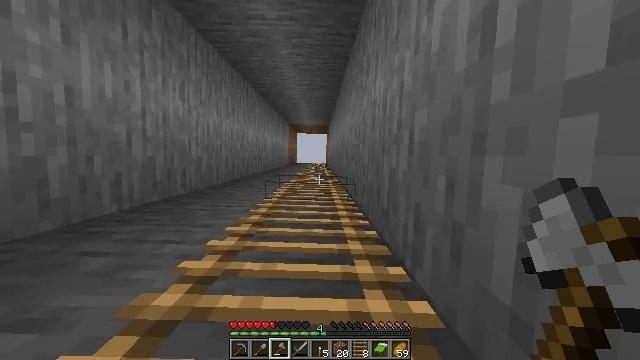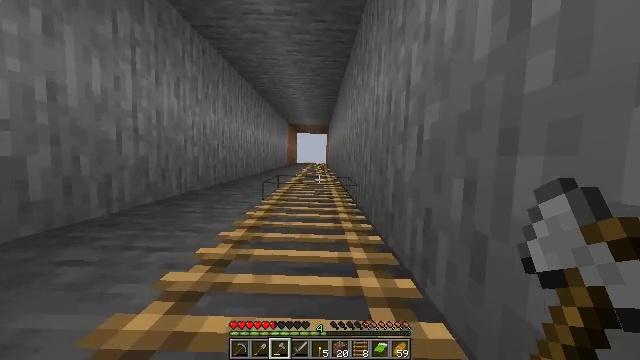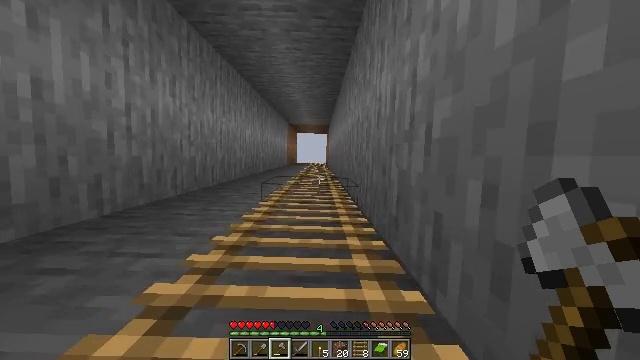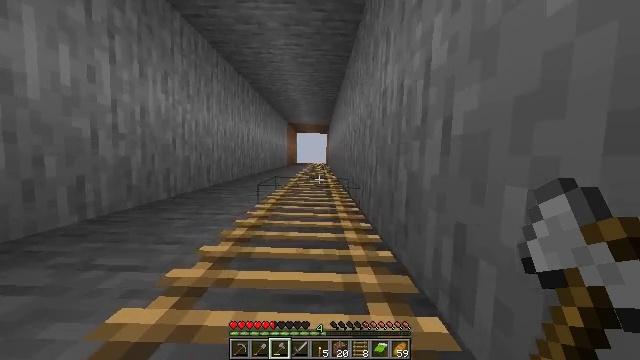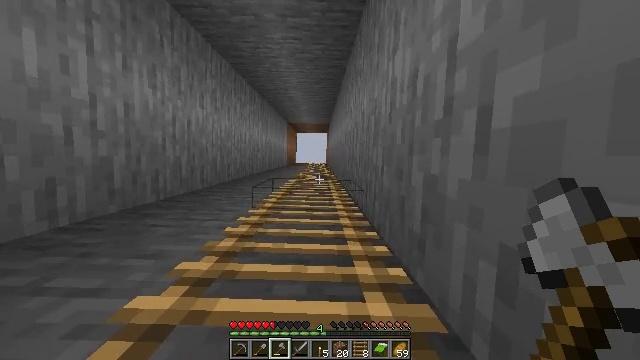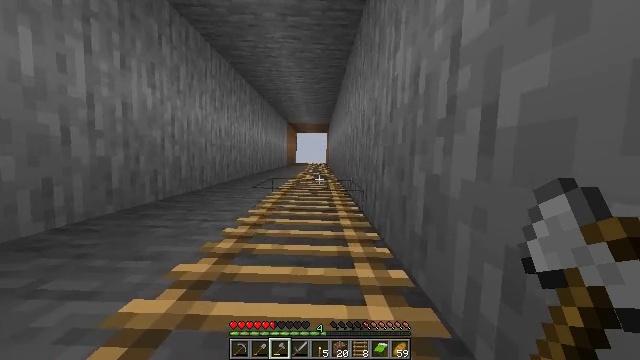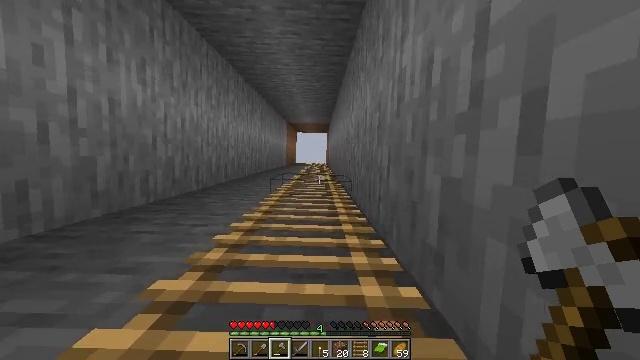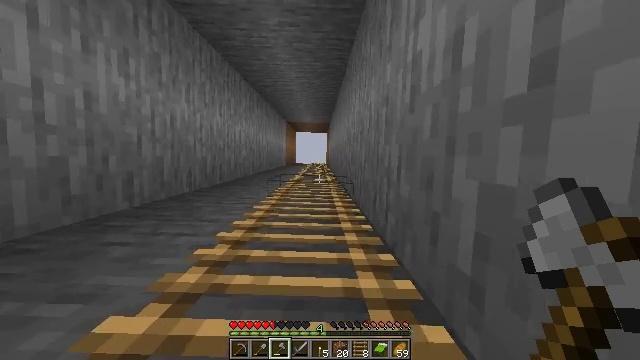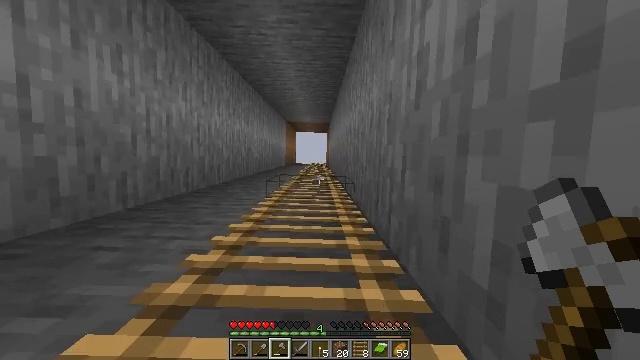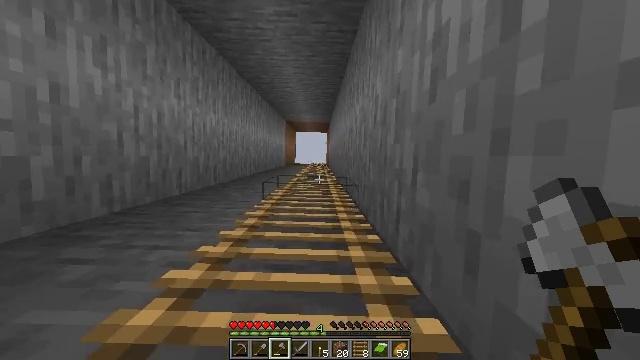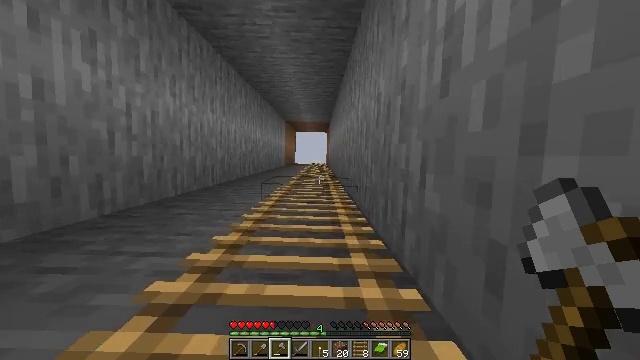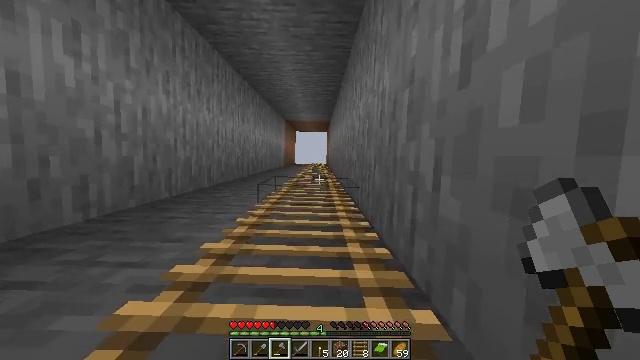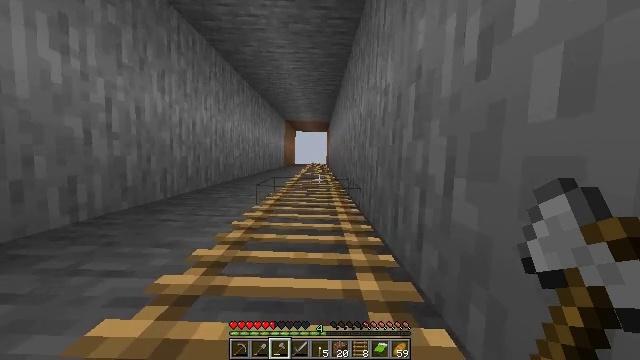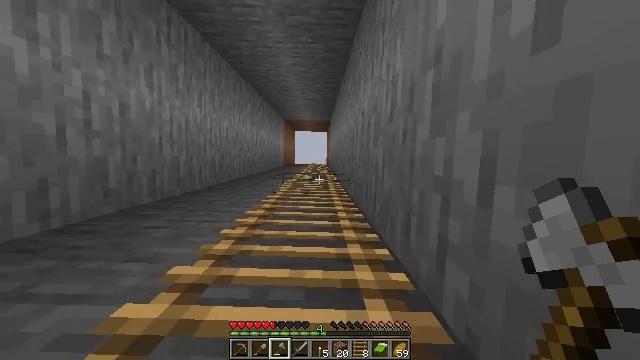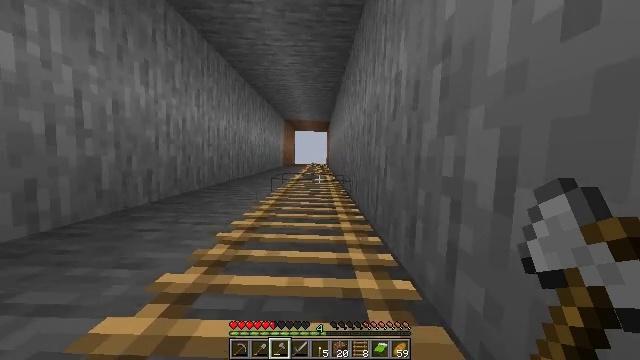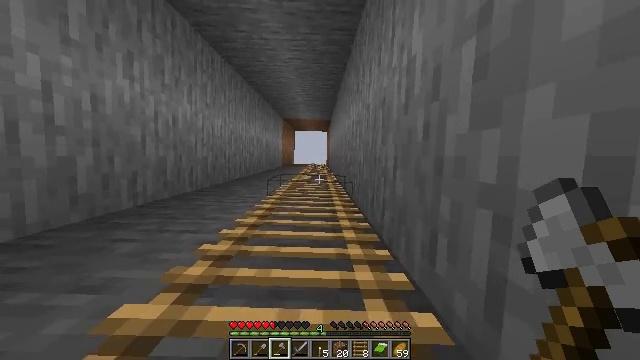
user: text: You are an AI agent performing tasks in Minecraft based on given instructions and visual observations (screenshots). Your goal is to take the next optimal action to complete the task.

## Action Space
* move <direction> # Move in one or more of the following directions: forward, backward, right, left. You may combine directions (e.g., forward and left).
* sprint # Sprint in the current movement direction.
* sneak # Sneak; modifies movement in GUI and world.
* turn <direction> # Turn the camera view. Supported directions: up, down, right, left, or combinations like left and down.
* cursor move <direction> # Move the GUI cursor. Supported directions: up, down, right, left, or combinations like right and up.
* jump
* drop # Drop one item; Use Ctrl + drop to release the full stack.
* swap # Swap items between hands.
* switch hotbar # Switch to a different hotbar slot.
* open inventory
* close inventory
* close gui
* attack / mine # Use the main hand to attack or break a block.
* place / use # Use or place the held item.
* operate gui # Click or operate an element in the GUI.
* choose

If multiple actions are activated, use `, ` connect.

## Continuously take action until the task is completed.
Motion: motion action
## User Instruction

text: Remove a ladder from the inventory.
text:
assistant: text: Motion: move forward, jump
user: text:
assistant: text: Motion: move forward, jump
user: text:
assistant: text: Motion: move forward, jump
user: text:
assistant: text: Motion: move forward, jump
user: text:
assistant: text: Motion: move forward, jump
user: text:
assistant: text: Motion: move forward, jump
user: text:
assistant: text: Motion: move forward, jump
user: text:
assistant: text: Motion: move forward, jump
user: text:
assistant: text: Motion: move forward, jump
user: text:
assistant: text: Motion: move forward, jump
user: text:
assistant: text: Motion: move forward, jump
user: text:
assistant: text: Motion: move forward, jump
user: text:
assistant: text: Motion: move forward, jump
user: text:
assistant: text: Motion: move forward, jump
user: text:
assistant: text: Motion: move forward, jump
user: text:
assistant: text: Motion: move forward, jump
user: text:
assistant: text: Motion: move forward, jump
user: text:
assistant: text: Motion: move forward, jump
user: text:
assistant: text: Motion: move forward, jump
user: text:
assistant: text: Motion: move forward, jump
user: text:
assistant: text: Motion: move forward, jump
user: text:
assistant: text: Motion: move forward, jump
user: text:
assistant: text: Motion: move forward, jump
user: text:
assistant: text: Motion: move forward, jump
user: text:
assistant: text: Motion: move forward, jump
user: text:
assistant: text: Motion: move forward, turn left and down, jump
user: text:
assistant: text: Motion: move forward, turn left and down, jump
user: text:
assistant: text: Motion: move forward, turn left and down, jump
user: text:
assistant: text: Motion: move forward, turn down, jump
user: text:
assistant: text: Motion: move forward, turn down, jump